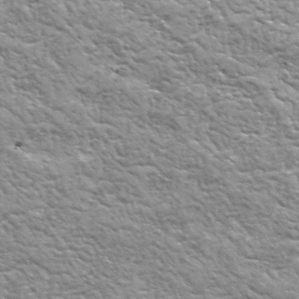
Label: frost